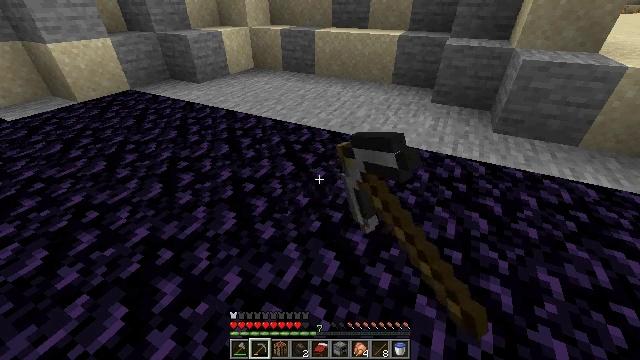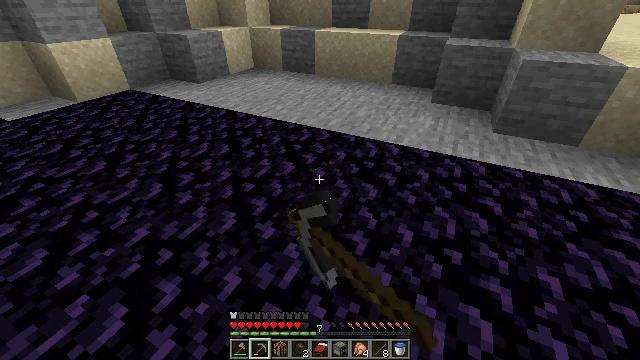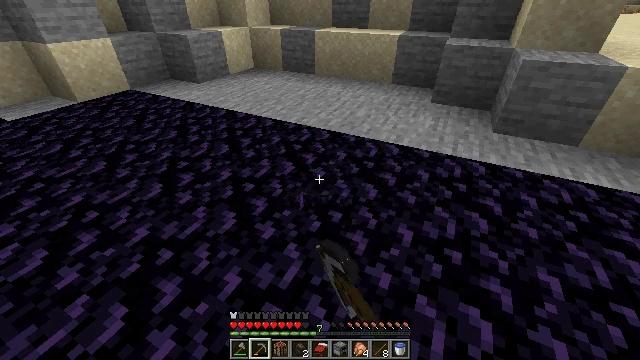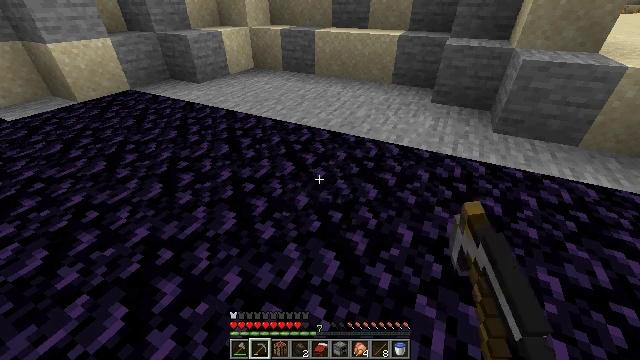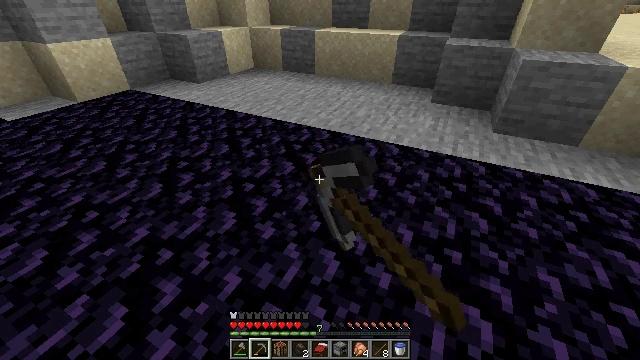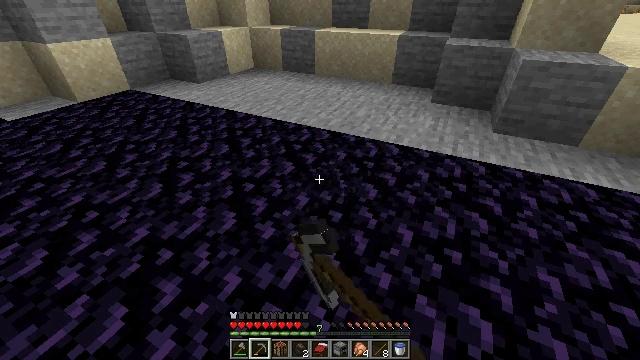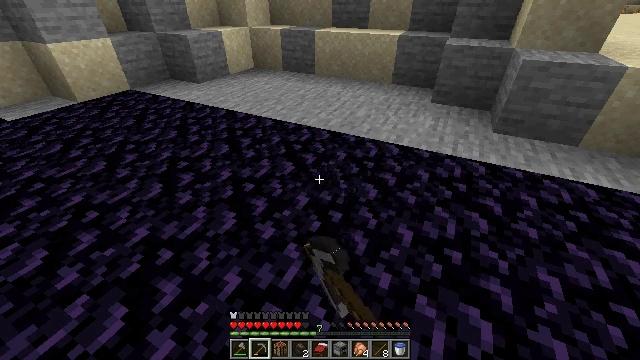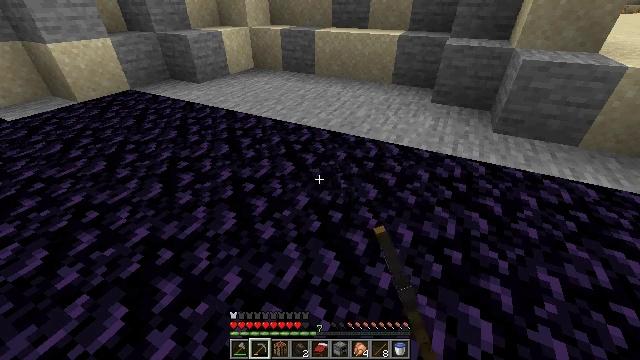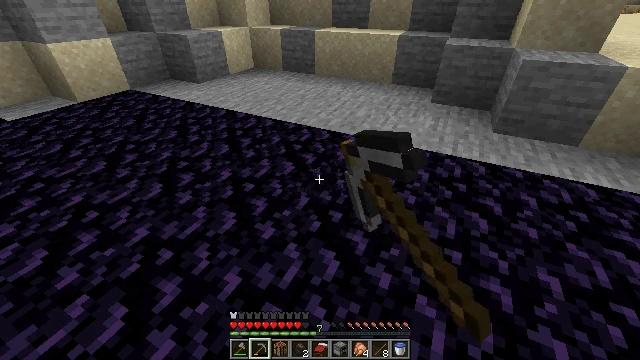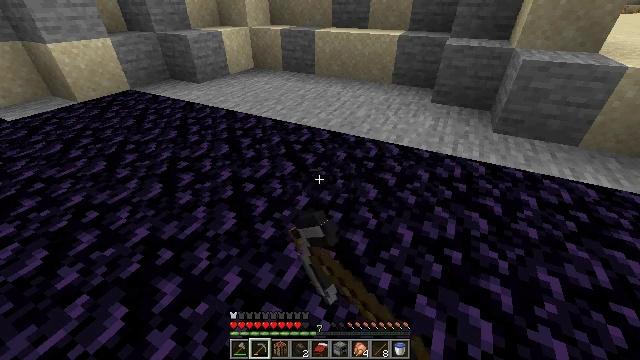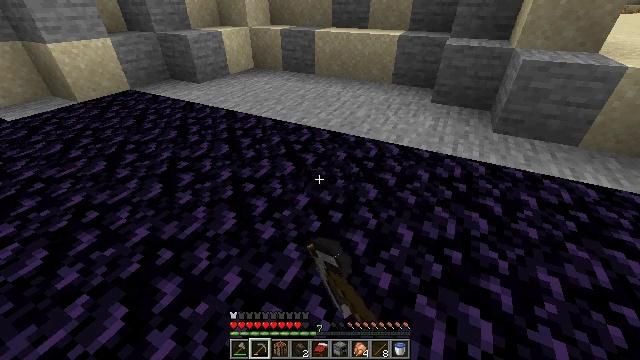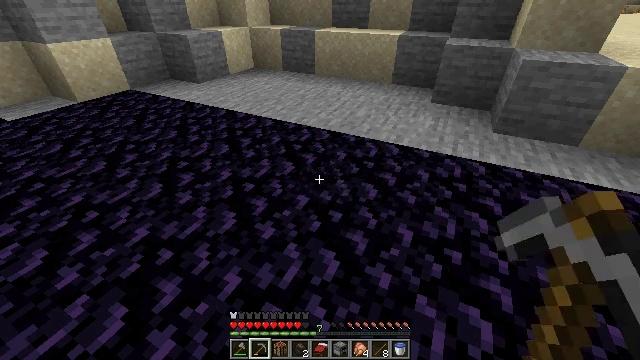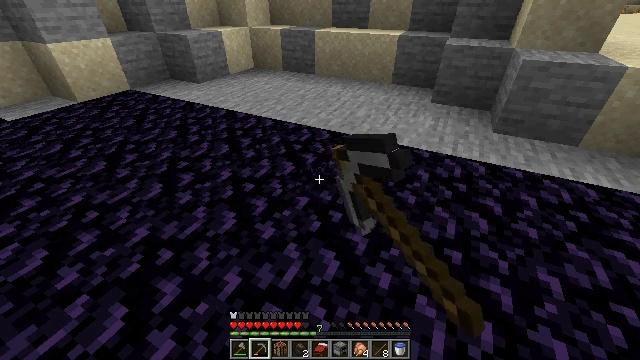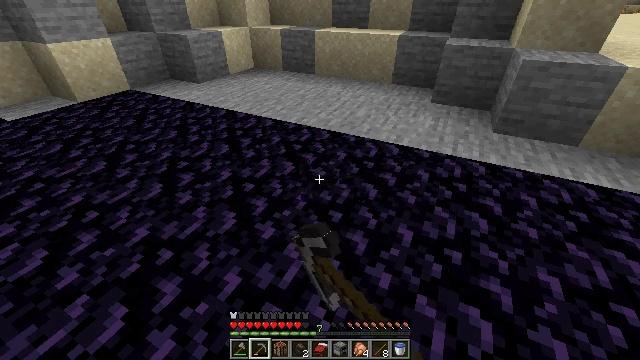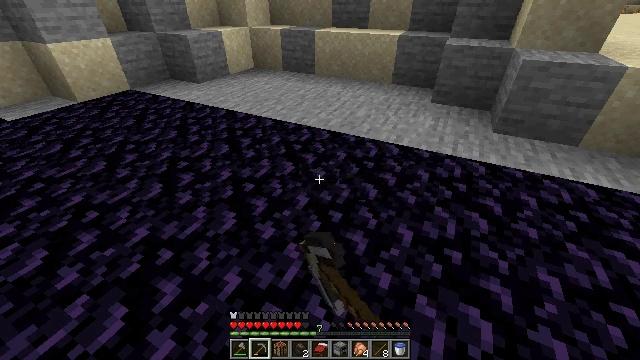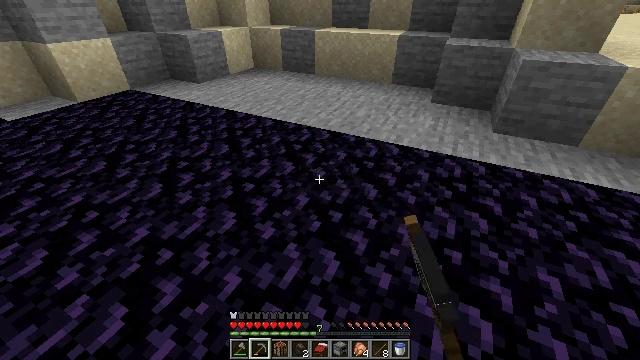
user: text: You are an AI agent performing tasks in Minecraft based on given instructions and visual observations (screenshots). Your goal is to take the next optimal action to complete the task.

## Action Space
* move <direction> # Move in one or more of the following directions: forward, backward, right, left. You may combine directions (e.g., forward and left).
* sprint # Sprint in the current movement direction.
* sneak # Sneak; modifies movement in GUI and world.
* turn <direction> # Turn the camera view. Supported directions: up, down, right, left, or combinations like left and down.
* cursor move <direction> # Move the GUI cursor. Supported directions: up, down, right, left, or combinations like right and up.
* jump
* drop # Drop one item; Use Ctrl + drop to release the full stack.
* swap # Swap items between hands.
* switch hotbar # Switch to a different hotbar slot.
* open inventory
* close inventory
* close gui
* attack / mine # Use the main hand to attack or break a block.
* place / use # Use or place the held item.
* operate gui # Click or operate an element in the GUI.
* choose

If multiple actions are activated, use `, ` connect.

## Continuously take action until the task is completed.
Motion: motion action
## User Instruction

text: Remove a rose bush from the inventory.
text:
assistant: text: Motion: attack / mine
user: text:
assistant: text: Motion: attack / mine
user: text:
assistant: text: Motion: attack / mine
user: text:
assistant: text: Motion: attack / mine
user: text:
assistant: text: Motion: attack / mine
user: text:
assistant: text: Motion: attack / mine
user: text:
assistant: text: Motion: attack / mine
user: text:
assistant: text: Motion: attack / mine
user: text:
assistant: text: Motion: attack / mine
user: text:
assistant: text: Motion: attack / mine
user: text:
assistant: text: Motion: attack / mine
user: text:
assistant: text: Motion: attack / mine
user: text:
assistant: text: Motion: attack / mine
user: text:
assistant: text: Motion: attack / mine
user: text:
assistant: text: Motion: attack / mine
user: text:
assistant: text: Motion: attack / mine
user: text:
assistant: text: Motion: attack / mine
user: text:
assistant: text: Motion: attack / mine
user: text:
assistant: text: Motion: attack / mine
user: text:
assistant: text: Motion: attack / mine
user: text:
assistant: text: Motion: attack / mine
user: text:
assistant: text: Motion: attack / mine
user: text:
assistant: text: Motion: attack / mine
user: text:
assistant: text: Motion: attack / mine
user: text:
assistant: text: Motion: attack / mine
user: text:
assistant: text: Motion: attack / mine
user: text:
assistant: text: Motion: no_op
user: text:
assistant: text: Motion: no_op
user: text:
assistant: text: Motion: no_op
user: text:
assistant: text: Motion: turn right and down